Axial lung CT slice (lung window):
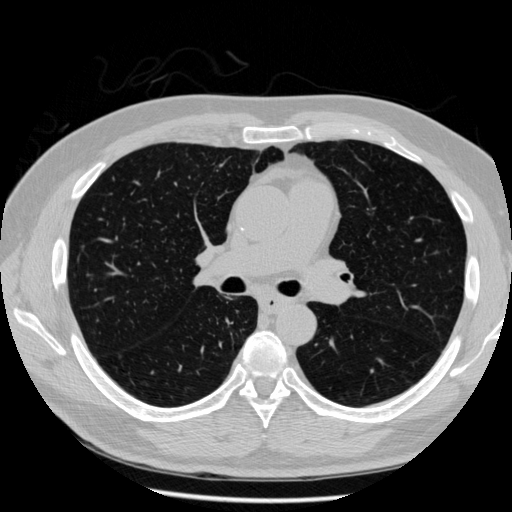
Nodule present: no